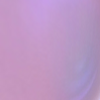
Label: sunburn